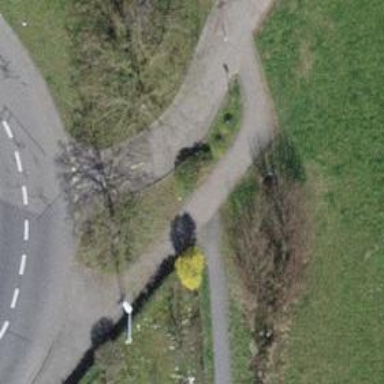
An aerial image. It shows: Bollard.